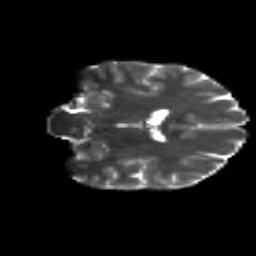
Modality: T2w
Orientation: coronal
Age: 24
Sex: female
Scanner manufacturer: siemens
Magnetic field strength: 3 T
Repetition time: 8.8 s
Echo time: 0.085 s